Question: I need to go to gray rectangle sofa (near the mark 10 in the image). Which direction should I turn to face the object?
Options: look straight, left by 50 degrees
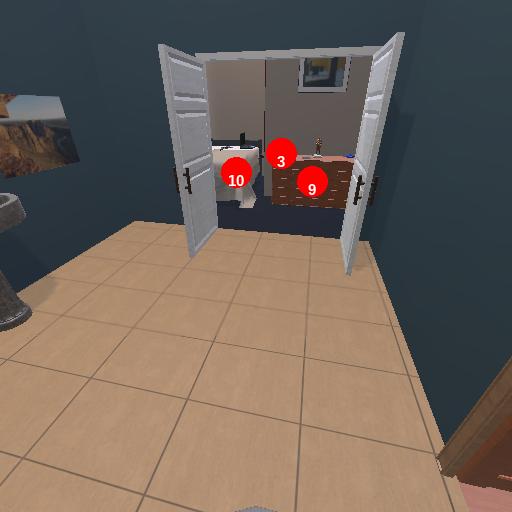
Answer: look straight